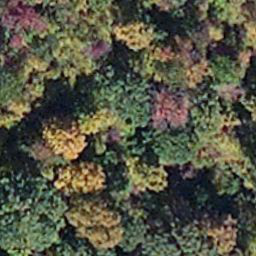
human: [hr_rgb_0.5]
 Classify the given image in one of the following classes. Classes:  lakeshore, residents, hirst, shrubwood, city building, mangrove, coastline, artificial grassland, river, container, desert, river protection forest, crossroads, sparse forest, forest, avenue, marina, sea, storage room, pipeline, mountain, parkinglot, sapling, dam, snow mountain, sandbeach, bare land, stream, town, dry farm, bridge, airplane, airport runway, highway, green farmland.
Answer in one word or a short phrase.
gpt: mangrove